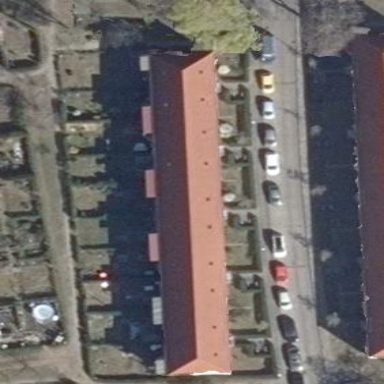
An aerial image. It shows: Hipped roof apartment building.